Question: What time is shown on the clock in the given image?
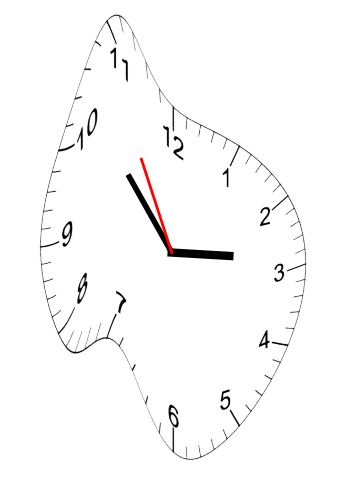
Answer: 02:52:55